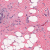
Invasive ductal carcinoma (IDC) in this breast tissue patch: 0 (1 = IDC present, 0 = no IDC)